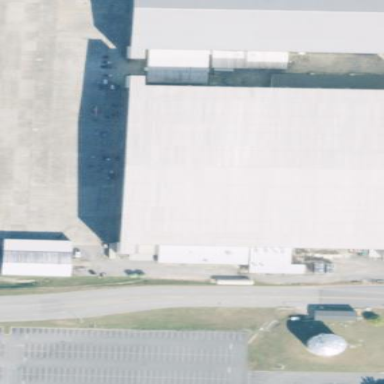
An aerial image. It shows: Hangar.